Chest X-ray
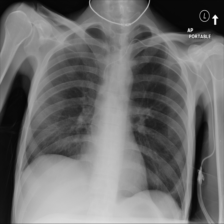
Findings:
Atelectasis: negative
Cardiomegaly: negative
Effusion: negative
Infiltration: negative
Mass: negative
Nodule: negative
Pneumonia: negative
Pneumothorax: negative
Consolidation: negative
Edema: negative
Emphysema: negative
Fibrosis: negative
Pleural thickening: negative
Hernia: negative